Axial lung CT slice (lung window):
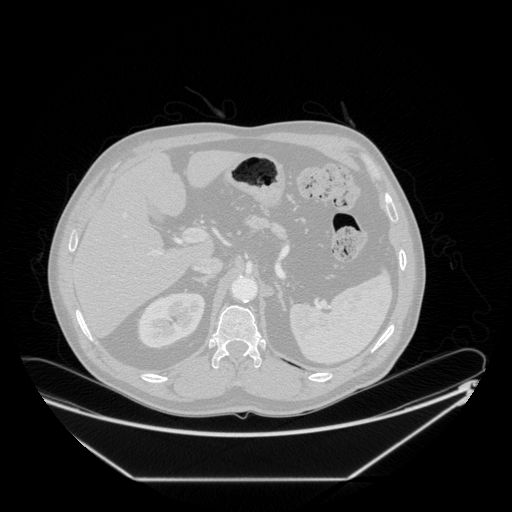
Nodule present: no